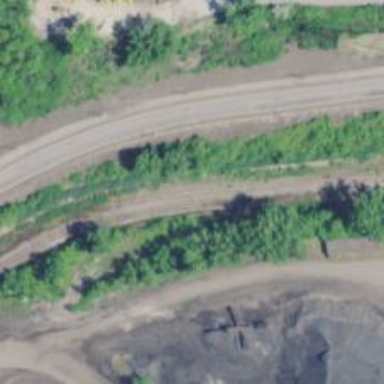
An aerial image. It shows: Railway yard used for servicing trains.